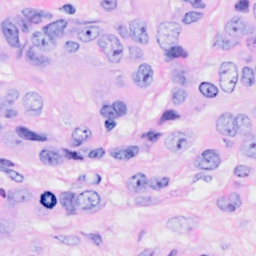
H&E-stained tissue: Breast